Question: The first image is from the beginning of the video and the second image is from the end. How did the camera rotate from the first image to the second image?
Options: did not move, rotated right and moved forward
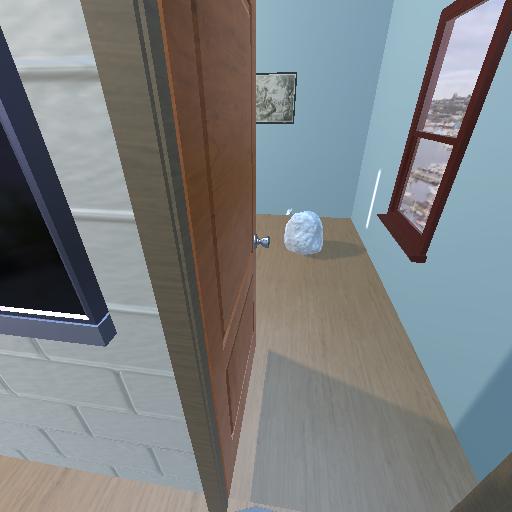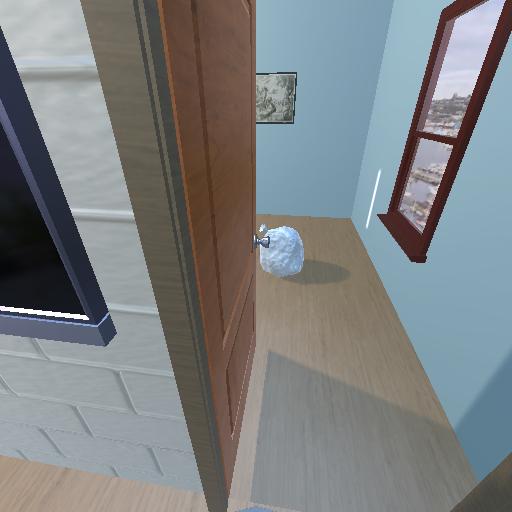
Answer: did not move